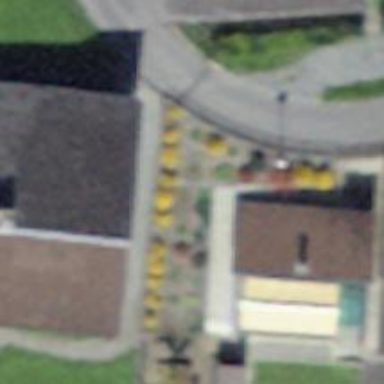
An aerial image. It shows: Driveway made of paving stones.